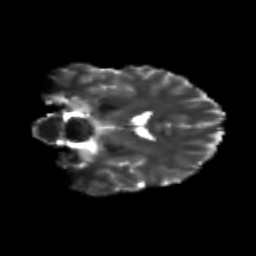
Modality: T2w
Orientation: coronal
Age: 20
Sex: male
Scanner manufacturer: siemens
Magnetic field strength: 3 T
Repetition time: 3.5 s
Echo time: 0.113 s